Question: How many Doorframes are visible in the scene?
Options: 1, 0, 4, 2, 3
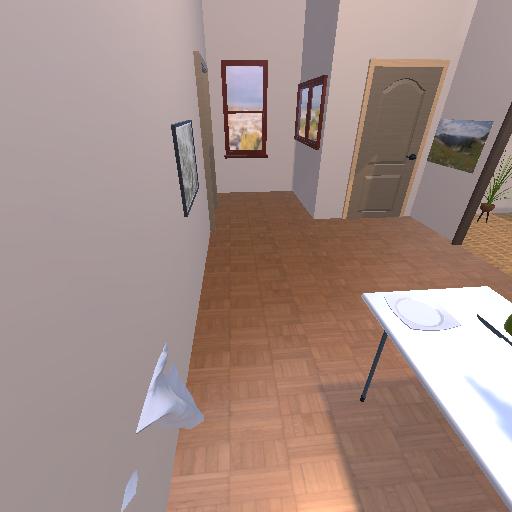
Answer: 1